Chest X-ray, PA view. Patient: 50 years old, sex F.
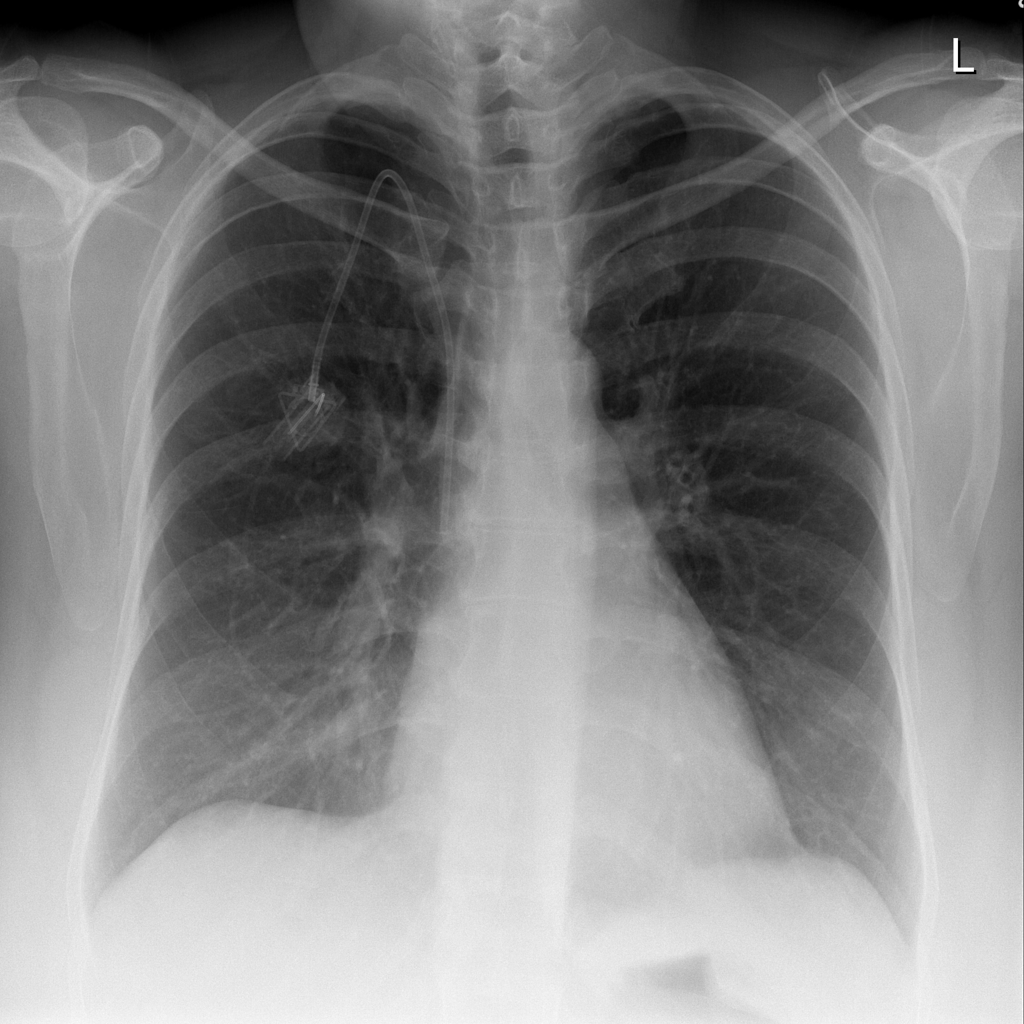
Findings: No Finding